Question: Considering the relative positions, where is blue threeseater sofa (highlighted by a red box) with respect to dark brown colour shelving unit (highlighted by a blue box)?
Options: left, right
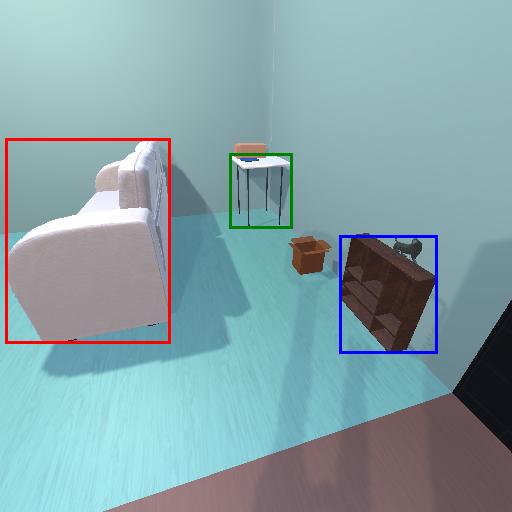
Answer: left